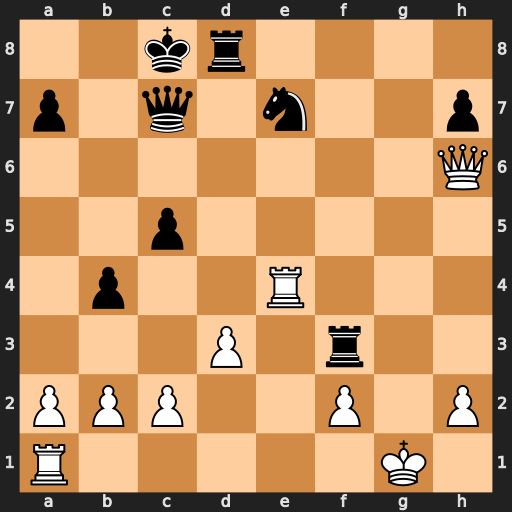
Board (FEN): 2kr4/p1q1n2p/7Q/2p5/1p2R3/3P1r2/PPP2P1P/R5K1
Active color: w
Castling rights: -
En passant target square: -
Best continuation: Rxe7 Rg8+ Kh1 Qxe7 Qc6+ Kb8 Qxf3